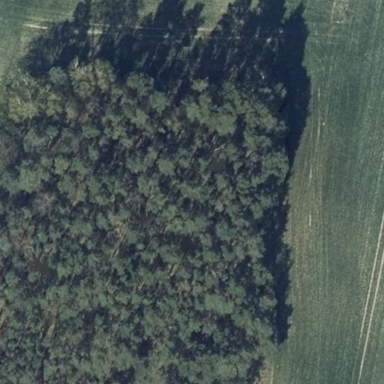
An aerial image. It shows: Forest area.